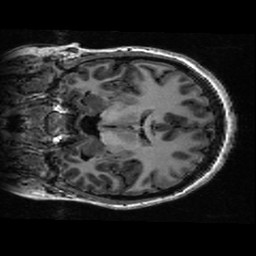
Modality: T1w
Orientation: coronal
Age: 21
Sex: female
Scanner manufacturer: ge
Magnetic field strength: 3 T
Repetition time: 0.01144 s
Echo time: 0.005012 s